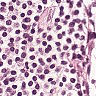
Metastatic tissue present: no